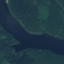
Land use / land cover class: River